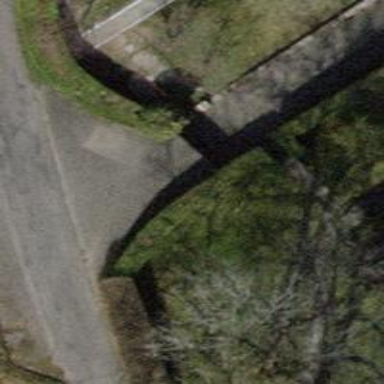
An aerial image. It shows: Gate.